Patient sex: F
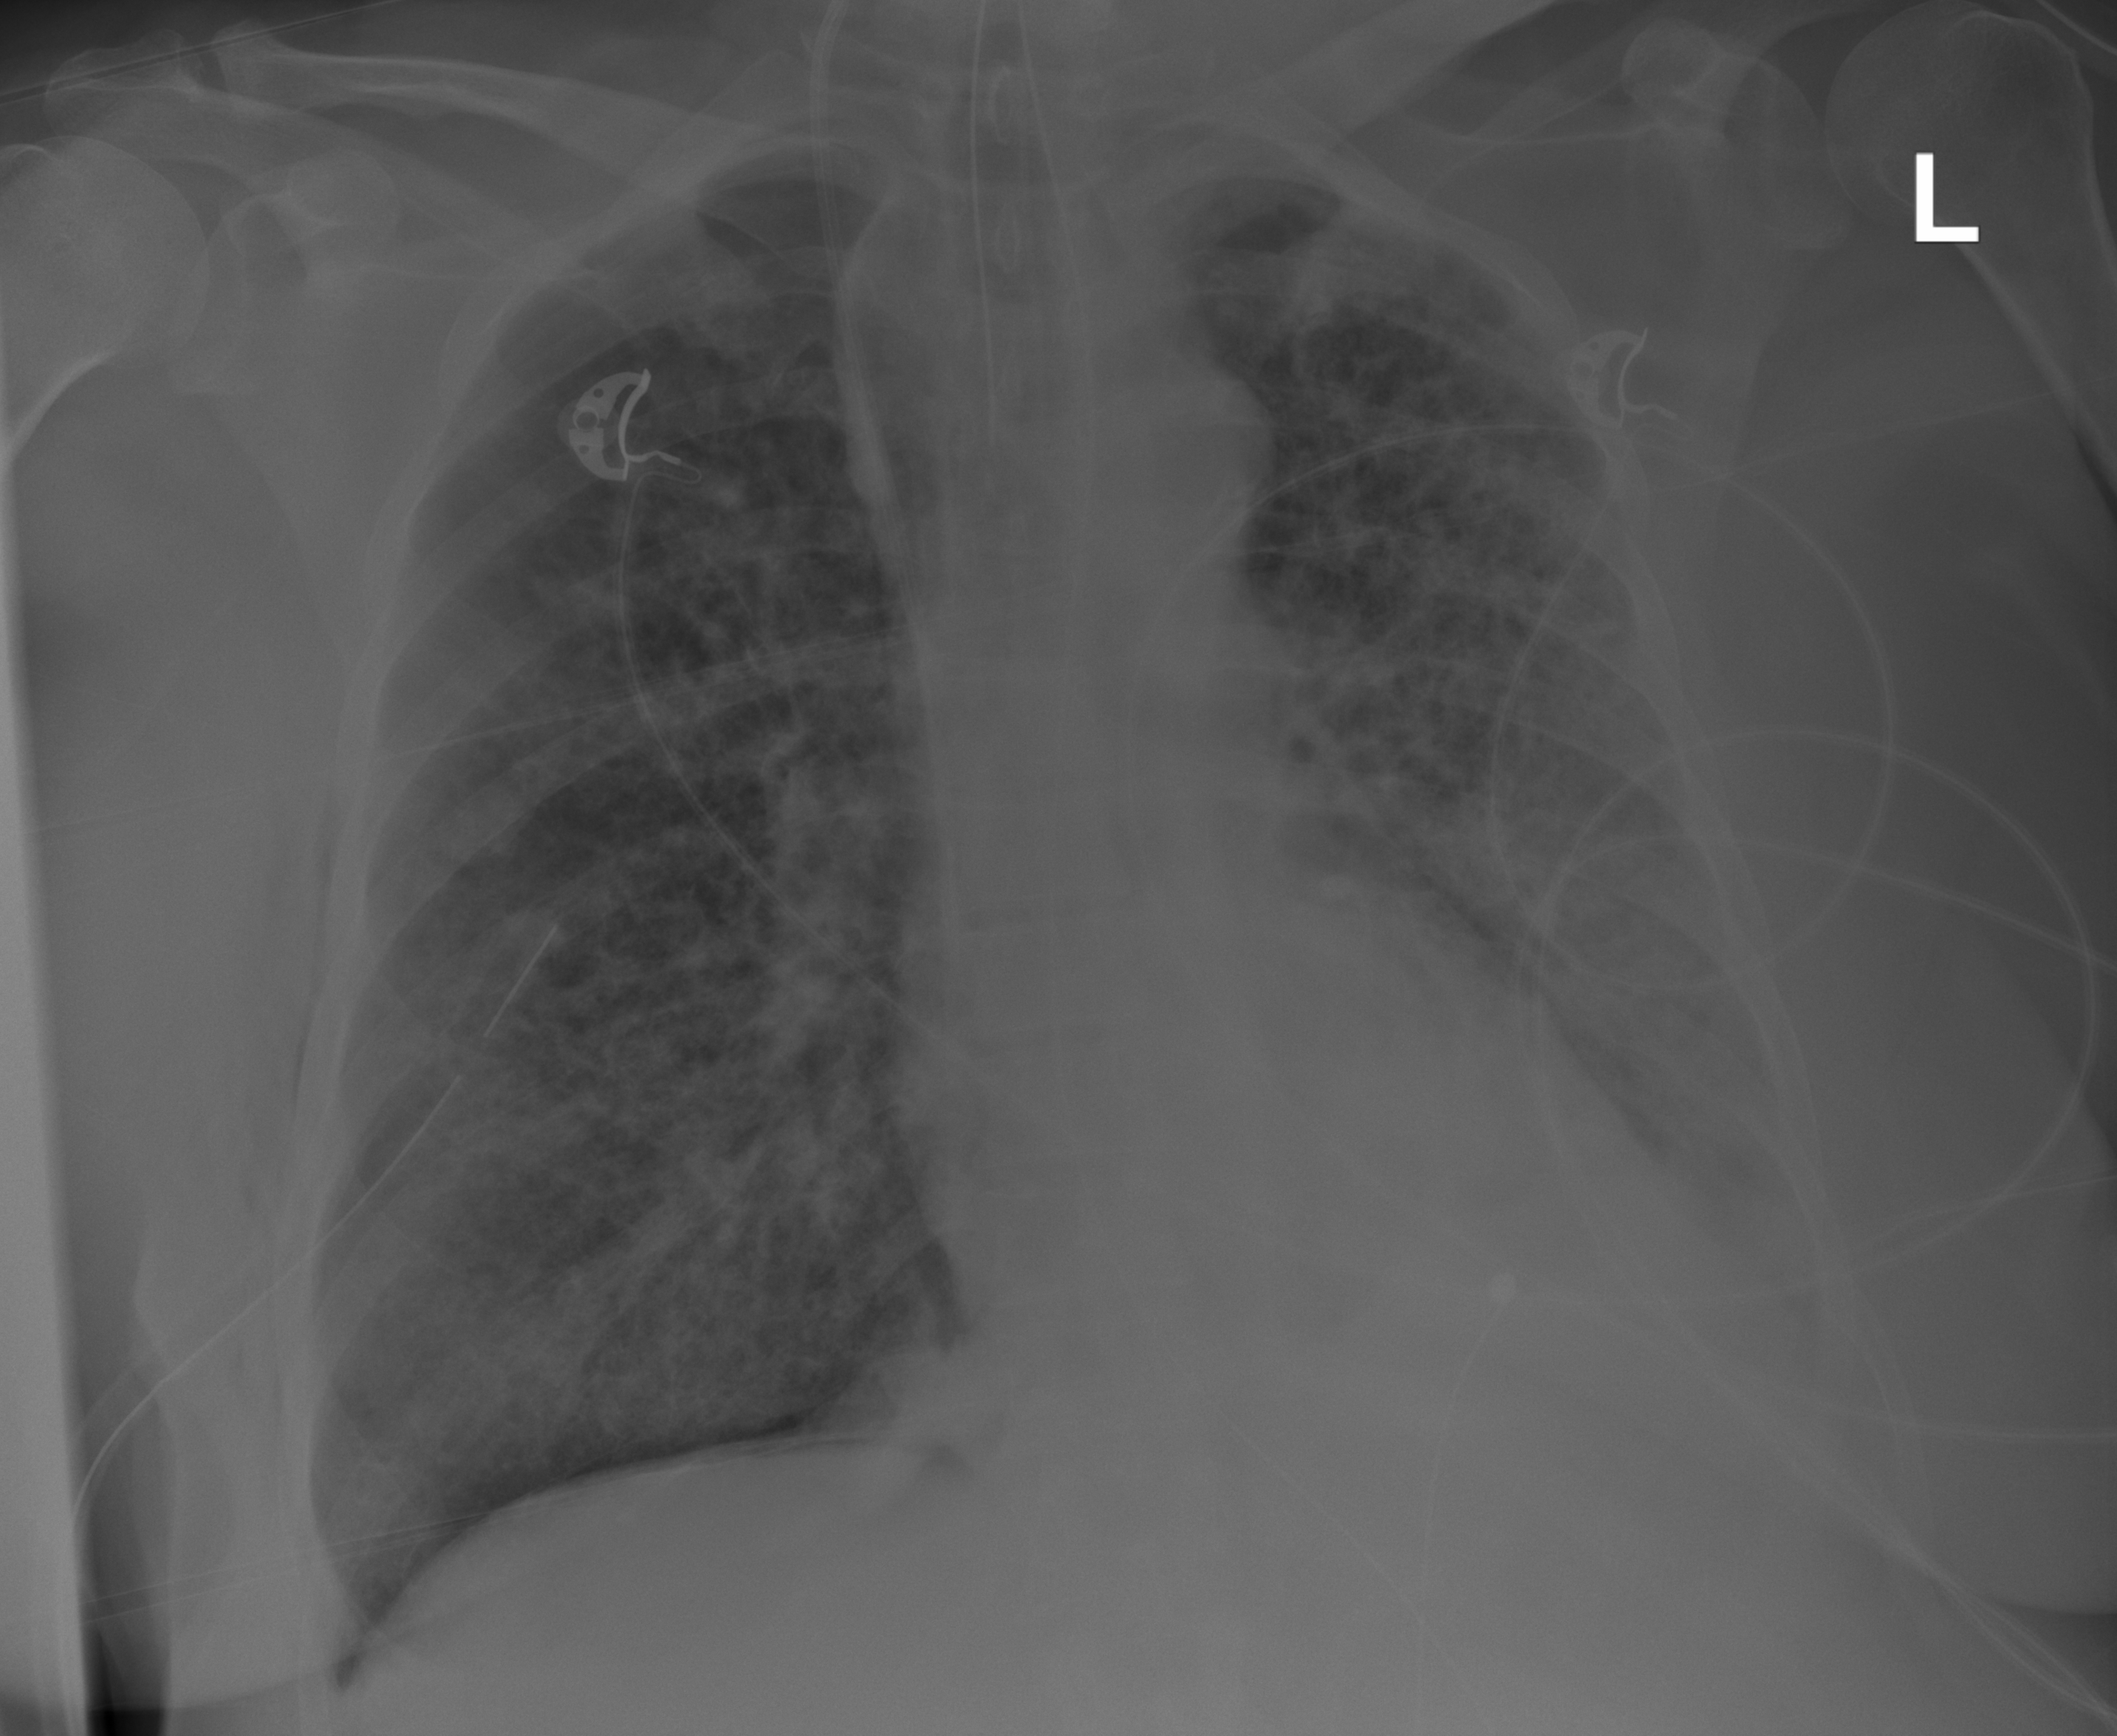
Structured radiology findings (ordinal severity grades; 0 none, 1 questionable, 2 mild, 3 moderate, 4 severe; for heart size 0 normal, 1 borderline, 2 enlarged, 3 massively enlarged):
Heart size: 0
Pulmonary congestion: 0
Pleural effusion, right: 2
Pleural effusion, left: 2
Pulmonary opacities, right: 3
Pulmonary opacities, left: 4
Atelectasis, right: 3
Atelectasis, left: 3